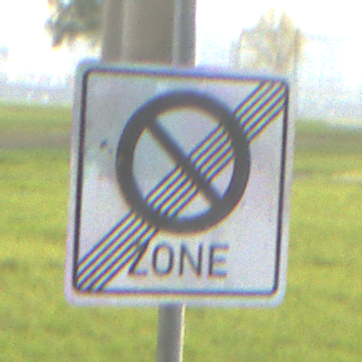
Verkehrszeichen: EndeEingeschraenktesHalteverbotZone
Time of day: SunriseSunset
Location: Outdoor (Suburban)
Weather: PartlyCloudy
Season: NotSpecified
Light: Natural